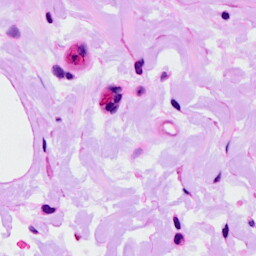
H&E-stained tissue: Ovarian